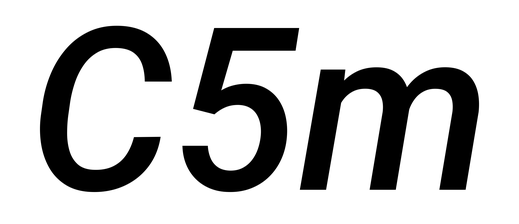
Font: Roboto-Italic_Medium_Italic